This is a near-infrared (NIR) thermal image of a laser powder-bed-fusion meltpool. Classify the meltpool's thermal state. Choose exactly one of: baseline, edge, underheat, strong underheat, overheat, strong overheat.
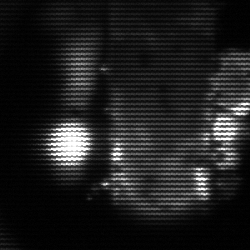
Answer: strong underheat